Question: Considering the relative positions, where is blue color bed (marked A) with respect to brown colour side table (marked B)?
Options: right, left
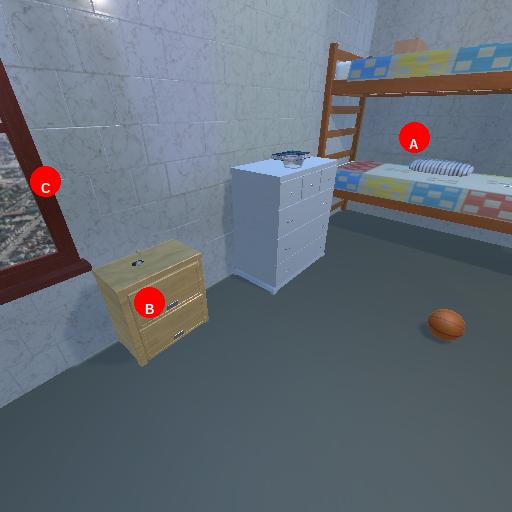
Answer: right